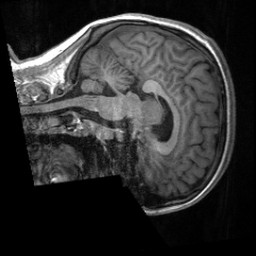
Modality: T1w
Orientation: sagittal
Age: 21
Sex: female
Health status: healthy
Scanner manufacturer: siemens
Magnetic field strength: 3 T
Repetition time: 2 s
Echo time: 0.00232 s